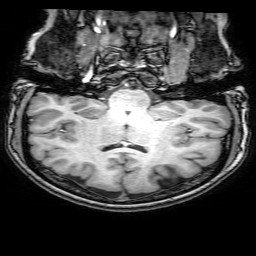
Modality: T1w
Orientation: sagittal
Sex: female
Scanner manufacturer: philips
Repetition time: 0.008145 s
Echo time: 0.00375 s